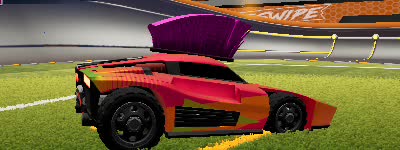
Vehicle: breakout